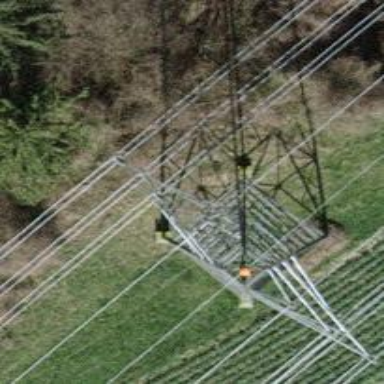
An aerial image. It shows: Power tower.